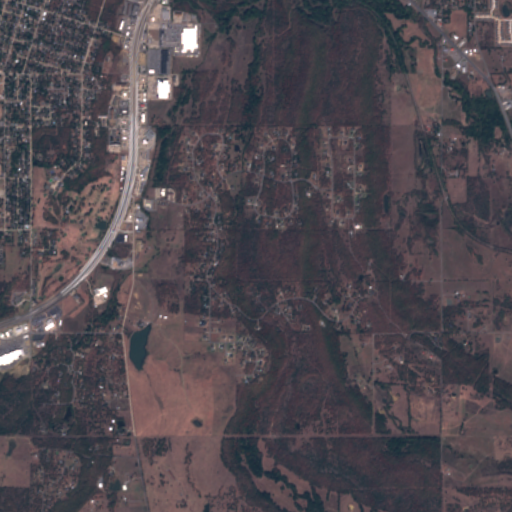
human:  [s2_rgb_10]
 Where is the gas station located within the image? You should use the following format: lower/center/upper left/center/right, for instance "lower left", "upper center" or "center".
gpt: The gas station is located in the upper left of the image.
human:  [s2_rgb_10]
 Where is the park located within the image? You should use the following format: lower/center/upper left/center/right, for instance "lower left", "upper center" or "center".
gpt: The park is located in the upper left of the image.
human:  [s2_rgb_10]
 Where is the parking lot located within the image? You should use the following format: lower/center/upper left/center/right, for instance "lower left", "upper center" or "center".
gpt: The parking lot is located in the upper left of the image.
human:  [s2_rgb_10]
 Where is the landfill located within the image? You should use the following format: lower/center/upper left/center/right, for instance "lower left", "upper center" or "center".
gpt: There is no landfill in the image.